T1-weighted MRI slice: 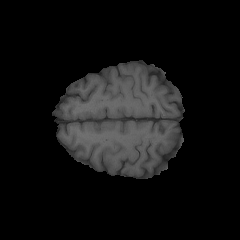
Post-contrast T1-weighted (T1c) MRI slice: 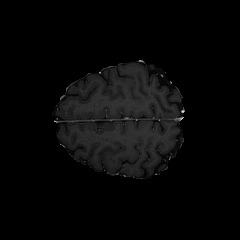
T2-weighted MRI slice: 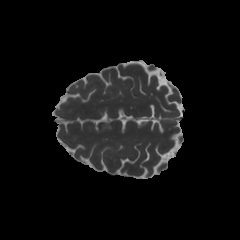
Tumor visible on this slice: no